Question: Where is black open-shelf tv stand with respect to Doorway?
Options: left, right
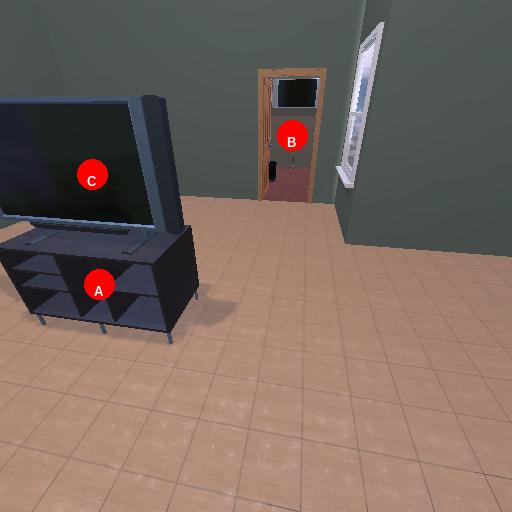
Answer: left